Interaction volume radius: 10 \u00c5
Interaction volume height: 30 \u00c5
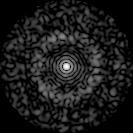
Disorder parameter: 0.8311